Question: I want to select and replace three characters, say "STR", unless they are after an @ sign.
I use the <URL> with the replace method. I am able to replace the three characters, but it also replaces the character before the three characters.
This is my code:
'''
static void simpleReplace(Args _args)
{
TextBuffer txtb = new TextBuffer();
txtb.setText(" STR @STR #STR");
txtb.regularExpressions(true);
txtb.replace("[^@]STR", "FOO");
info(txtb.getText());
}
'''
The result is "FOO @STR FOO".
The result I want is " FOO @STR #FOO", with the space and # intact.
I think the problem is that that I am matching four characters but only want to replace three. I assume I need a non-capturing group or some lookaround. I have tried the following expression in Debuggex:
'''
<URL>
'''

<URL>
This seems to work and selects the three characters if they do not follow an @, but does not seem to be supported by Dynamics AX. I looked at <URL> for X++ RegEx support, but couldn't find any syntax that will solve my problem.
Is it possible to change the job above to result in this output: " FOO @STR #FOO".
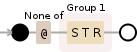
Answer: I am having a hard time thinking of a single replace solution with the limited syntax of regular expressions allowed. I have a solution but it's not optimal and may not work in your specific situation.
'''
static void simpleReplace(Args _args)
{
TextBuffer txtb = new TextBuffer();
txtb.setText(" STR @STR #STR");
txtb.regularExpressions(true);
txtb.replace("STR", "FOO");
txtb.replace("@FOO", "@STR");
info(txtb.getText());
}
'''
Replace all 'STR' with 'FOO' then all '@FOO' with '@STR'. It should have the same effect, however this may not be ideal for you depending on the data.